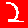
Digit: 2